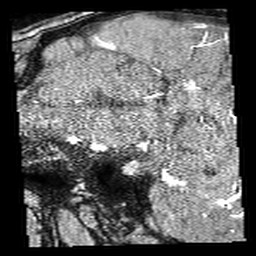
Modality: angio
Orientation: sagittal
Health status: ill
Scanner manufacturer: philips
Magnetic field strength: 3 T
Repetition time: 0.018 s
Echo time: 0.003454 s